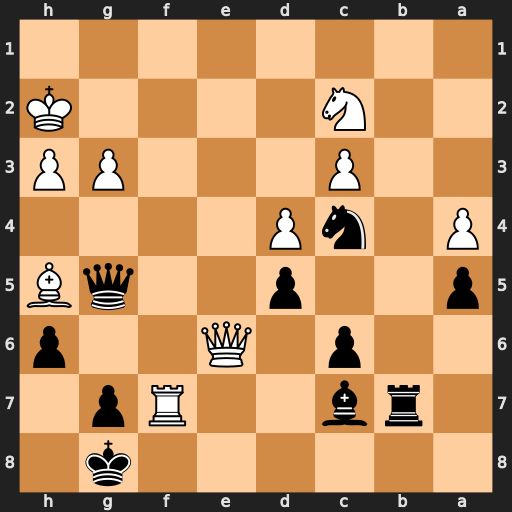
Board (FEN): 6k1/1rb2Rp1/2p1Q2p/p2p2qB/P1nP4/2P3PP/2N4K/8
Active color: b
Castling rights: -
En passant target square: -
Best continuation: Qxg3+ Kh1 Qh2#